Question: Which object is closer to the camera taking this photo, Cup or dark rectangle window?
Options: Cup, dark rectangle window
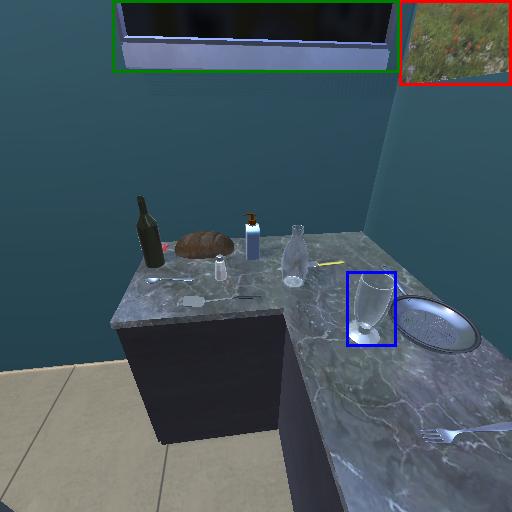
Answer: Cup